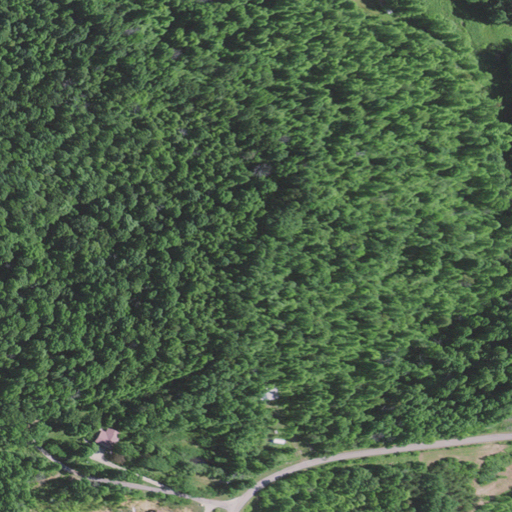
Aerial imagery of mountain in Kentucky named Bob Horton Hill containing deciduous forest, open development, and low intensity development